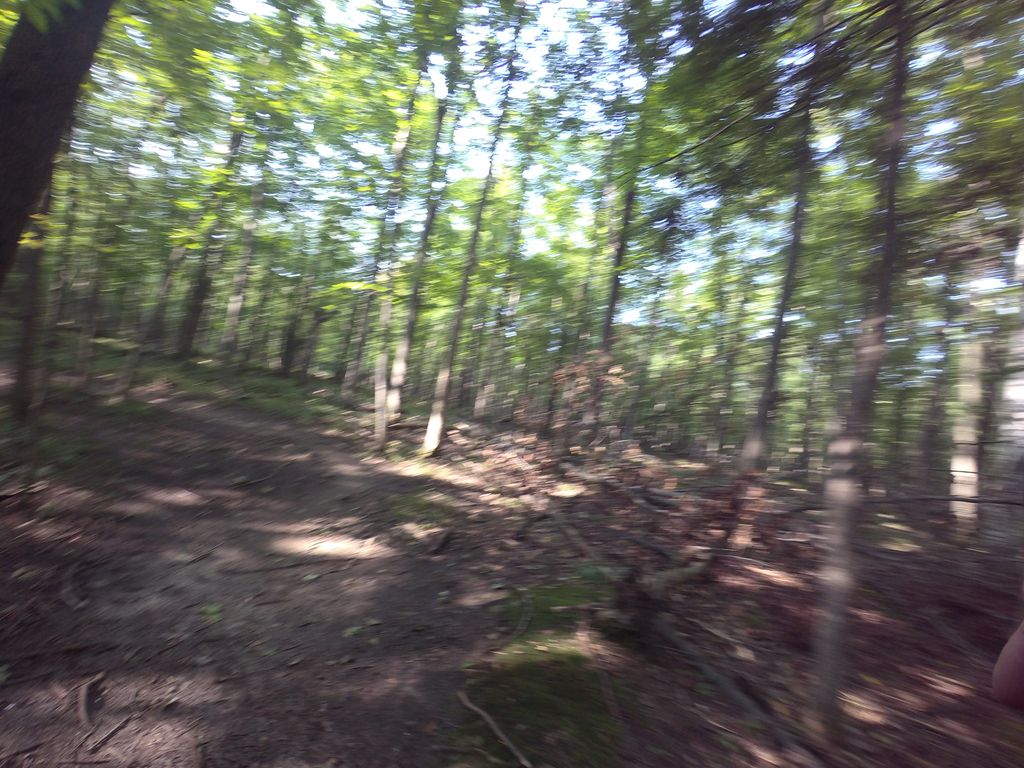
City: ottawa-gatineau